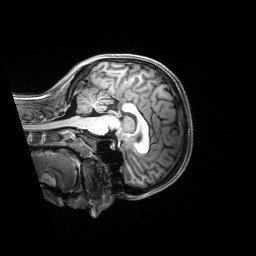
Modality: T1w
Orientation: sagittal
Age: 21
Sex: female
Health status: healthy
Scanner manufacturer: siemens
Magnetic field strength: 3 T
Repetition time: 2.5 s
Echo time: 0.00222 s